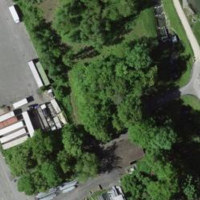
EUNIS habitat code: 53
Species observed at this site:
Hedera helix